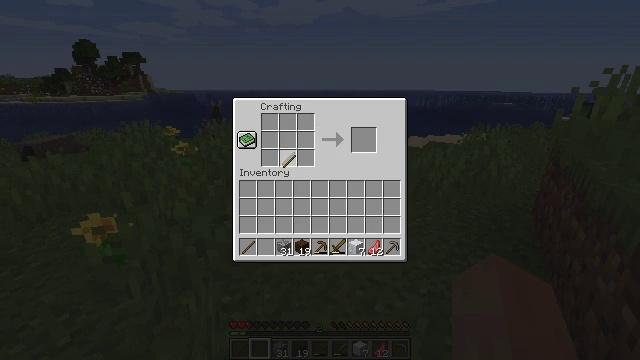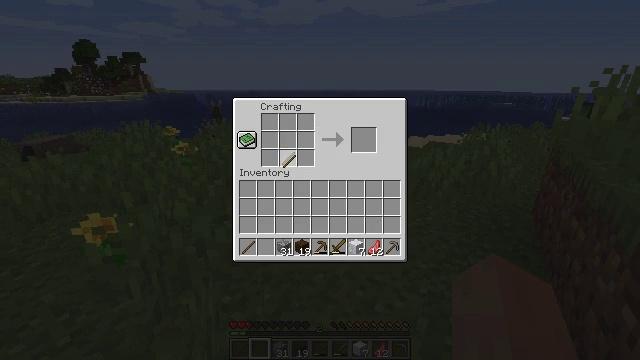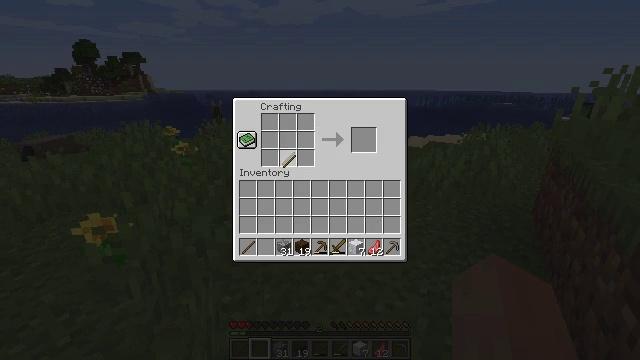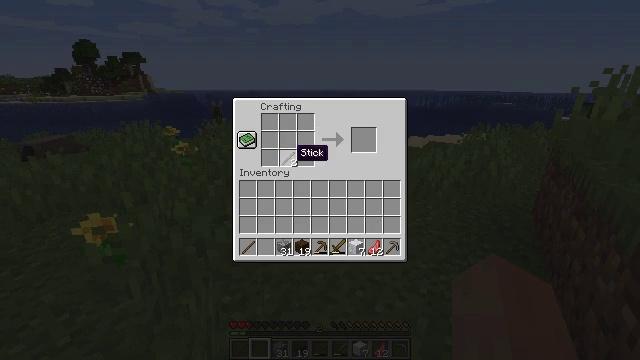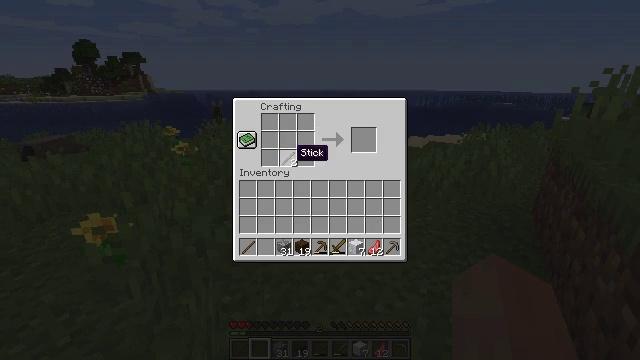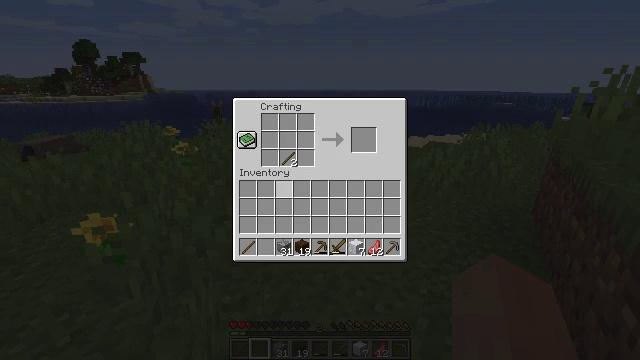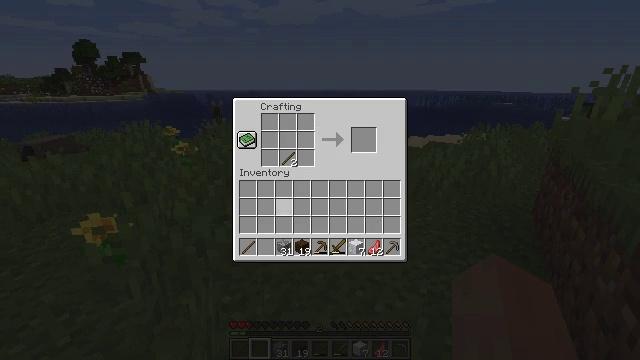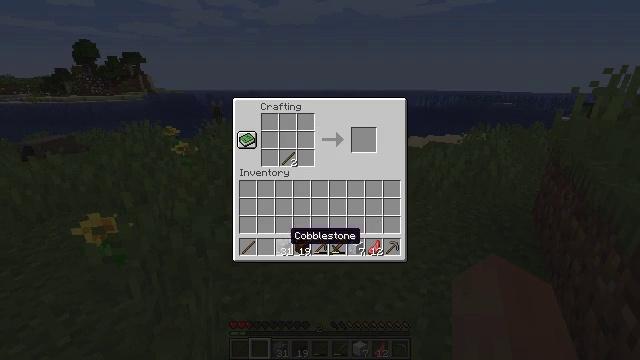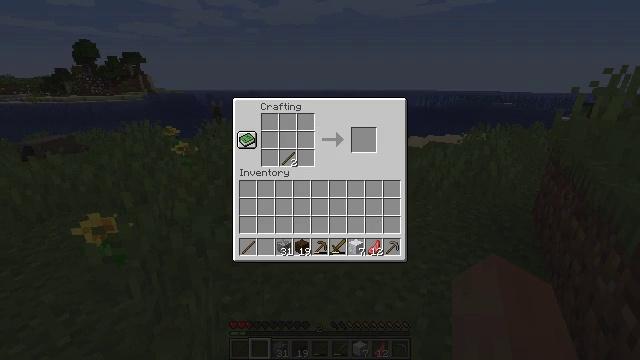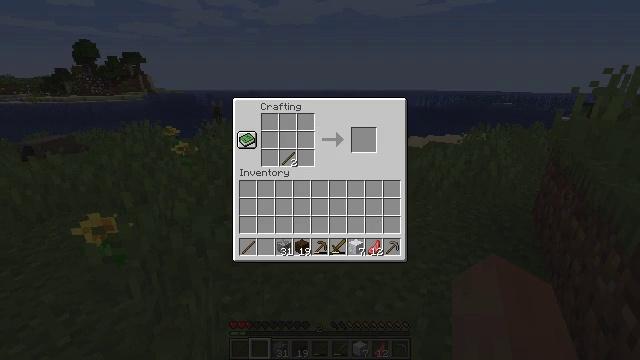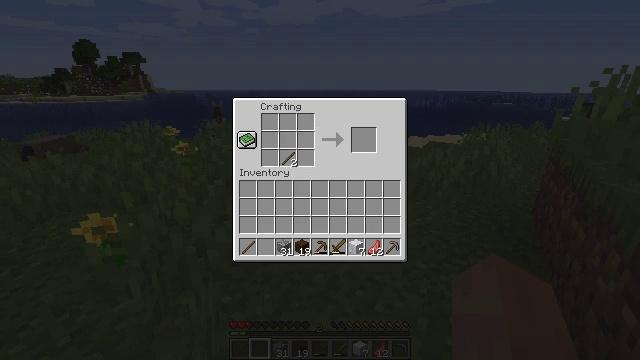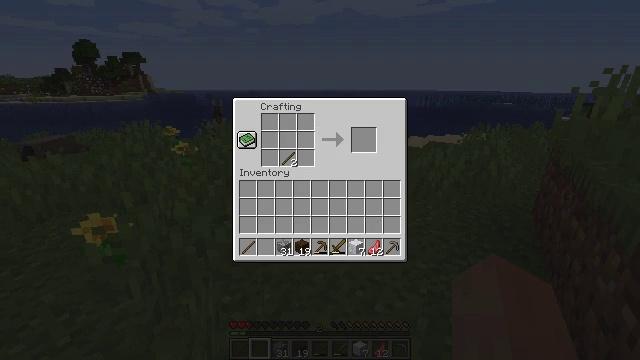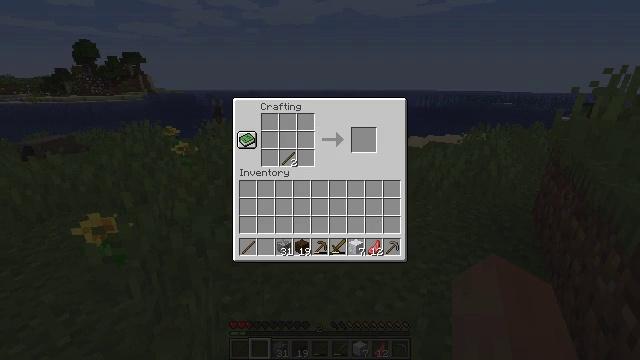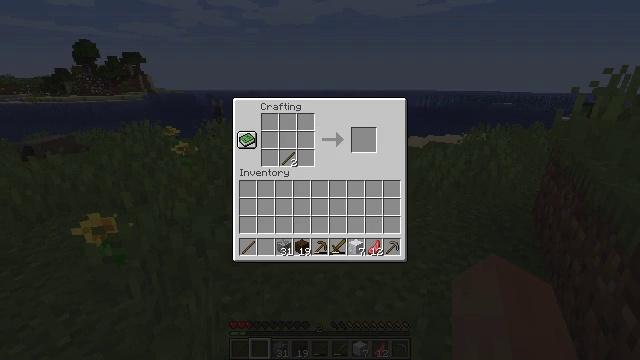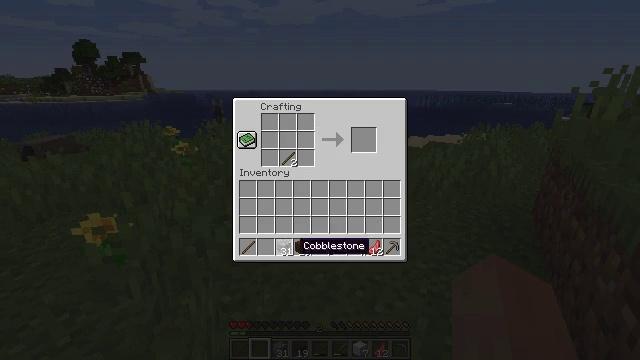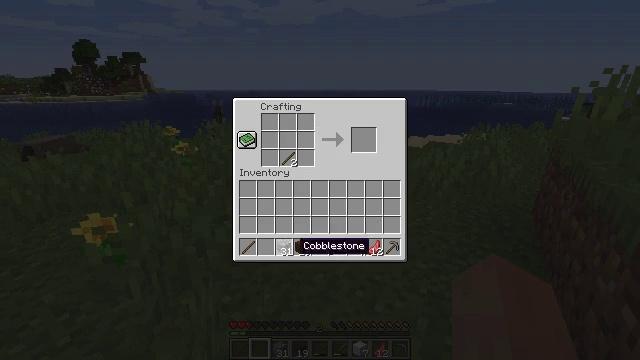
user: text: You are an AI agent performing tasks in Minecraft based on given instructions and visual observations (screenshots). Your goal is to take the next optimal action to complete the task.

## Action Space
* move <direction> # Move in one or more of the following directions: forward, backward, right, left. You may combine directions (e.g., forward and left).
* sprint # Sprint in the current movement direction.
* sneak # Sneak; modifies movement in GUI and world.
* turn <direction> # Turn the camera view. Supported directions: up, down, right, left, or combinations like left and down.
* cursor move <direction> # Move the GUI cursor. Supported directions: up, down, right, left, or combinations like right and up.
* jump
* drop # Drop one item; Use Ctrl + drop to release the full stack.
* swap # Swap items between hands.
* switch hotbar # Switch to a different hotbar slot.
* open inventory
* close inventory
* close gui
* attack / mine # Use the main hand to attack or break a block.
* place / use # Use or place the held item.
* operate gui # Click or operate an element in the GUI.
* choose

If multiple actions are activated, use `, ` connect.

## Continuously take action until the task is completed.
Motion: motion action
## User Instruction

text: Craft a stone sword with cobblestones and a stick.
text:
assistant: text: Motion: operate gui
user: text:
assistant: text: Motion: operate gui
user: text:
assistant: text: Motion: no_op
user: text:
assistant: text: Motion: no_op
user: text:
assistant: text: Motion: cursor move down
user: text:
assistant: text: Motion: cursor move down
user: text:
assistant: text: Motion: cursor move down
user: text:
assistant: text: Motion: cursor move down
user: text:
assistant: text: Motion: no_op
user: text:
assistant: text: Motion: no_op
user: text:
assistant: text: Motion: no_op
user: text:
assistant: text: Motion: no_op
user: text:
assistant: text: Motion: no_op
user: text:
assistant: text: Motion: no_op
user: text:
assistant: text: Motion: no_op
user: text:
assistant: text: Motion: no_op
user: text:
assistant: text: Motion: no_op
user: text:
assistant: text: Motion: no_op
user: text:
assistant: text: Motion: no_op
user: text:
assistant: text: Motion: no_op
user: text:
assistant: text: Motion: no_op
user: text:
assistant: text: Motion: no_op
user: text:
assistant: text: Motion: operate gui
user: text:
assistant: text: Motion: operate gui
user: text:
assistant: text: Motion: operate gui
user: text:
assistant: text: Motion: cursor move up, operate gui
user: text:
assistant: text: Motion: cursor move up
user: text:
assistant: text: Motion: cursor move up
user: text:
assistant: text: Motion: cursor move up
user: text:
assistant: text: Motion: cursor move up